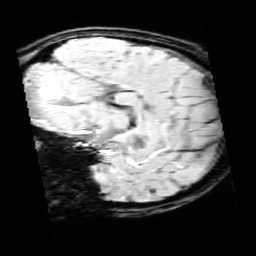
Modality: SWI
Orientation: sagittal
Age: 13
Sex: female
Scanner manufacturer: siemens
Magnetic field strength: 3 T
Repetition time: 0.027 s
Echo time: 0.02 s